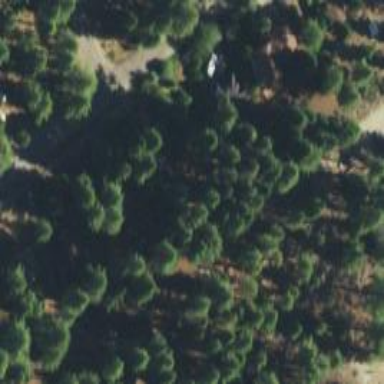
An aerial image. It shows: Woodland with evergreen needle-leaved trees.